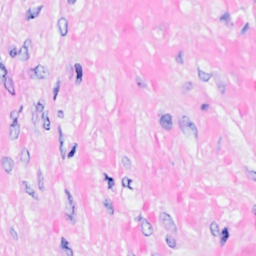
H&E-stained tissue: Breast